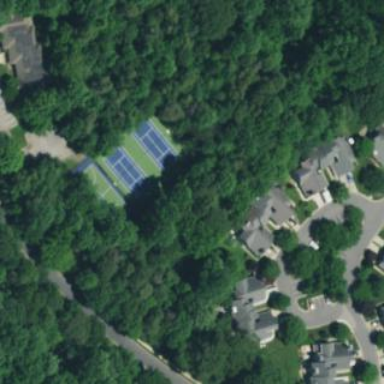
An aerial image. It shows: Tennis court in leisure pitch.